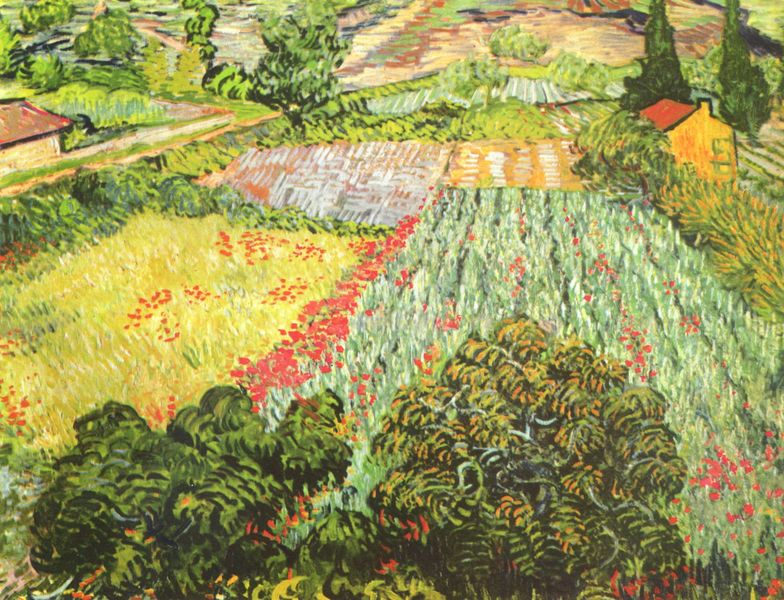
Titel: Das Mohnblumenfeld
Künstler: Vincent van Gogh
Standort: Bremen
Institution: Kunsthalle Bremen
Schlagwörter: baum, berg, blau, gemälde, himmel, laub, weiß, wolken, bäume, cezanne, gelb, grün, impressionismus, landschaft, ocker, blume, blumen, braun, bunt, frankreich, hell, licht, orange, schwarz, blüte, blüten, dach, gebäude, gras, haus, rot, weg, wiese, expressionismus, malerei, holland, öl, ast, erde, feld, felder, häuser, hügel, natur, weide, busch, büsche, gebüsch, hütte, pastos, sonne, sträucher, land, gold, blatt, pflanze, pflanzen, tal, kamin, landleben, schornstein, umrandung, garten, gemüse, zypressen, sommer, fassade, süden, acker, ernte, feldweg, getreide, korn, fläche, flächen, hitze, modern, dächer, giebel, ziegel, hellgrün, klein, linien, bauernhof, hütten, van gogh, ausdruck, luft, tulpen, duktus, einfach, impressionistisch, frühling, striche, umriss, punkte, blühen, wohnhaus, gogh, provence, einöde, draufsicht, mohn, mohnblumen, pinsel, vincent van gogh, eiss, salat, bauernhaus, bauernhäuser, beet, beete, gemüsegarten, gewächshaus, landwirtschaft, kunsthalle, klatschmohn, klee, chagall, vincent, augenblick, impressionist, pfalnze, stimmt nicht, hecken, gartenhaus, fauvismus, weh, bremen, nutzgarten, van, mohnfeld, arles, rausch, moon, ausdrucksfarbe, frankereich, hügell, flackern, mohnfelder, saint-remy, fwldweg, grabeland, hügelhang, kunsthalle bremen, lavandel, pfirsichbaum, wommer, essigbaum